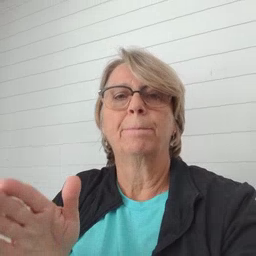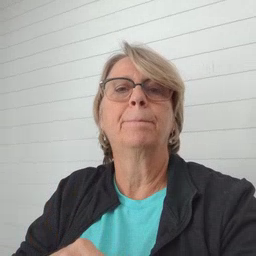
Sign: room